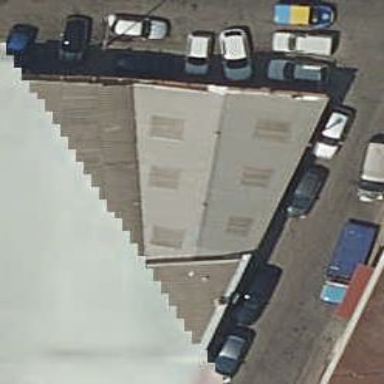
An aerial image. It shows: Industrial building housing car repair shop.